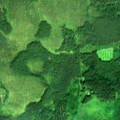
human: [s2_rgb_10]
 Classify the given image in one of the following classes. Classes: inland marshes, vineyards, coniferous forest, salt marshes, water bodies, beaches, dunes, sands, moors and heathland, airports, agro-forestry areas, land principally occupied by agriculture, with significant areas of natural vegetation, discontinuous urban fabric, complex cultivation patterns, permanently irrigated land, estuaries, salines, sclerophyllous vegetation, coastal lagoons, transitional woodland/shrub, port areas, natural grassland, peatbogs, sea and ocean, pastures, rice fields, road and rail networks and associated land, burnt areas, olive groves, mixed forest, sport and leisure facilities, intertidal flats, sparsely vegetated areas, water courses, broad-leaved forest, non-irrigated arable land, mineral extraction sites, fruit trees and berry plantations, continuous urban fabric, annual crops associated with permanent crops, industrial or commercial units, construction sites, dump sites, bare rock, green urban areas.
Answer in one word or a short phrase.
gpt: coniferous forest, mixed forest, transitional woodland/shrub